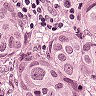
Metastatic tissue present: yes